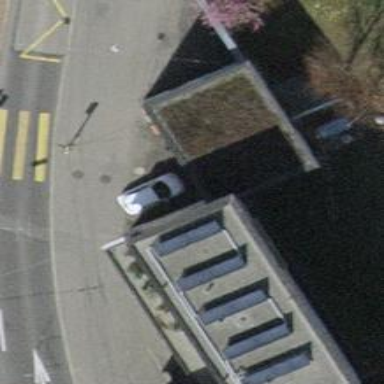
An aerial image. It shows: Street cabinet used for power utility.